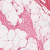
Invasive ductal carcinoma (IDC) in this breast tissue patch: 0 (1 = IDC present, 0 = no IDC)